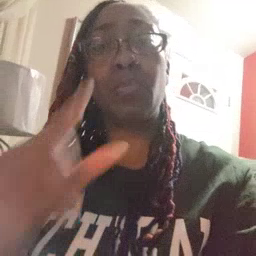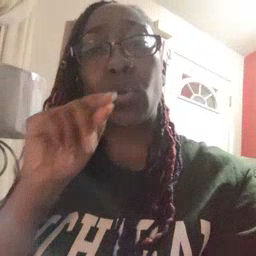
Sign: bird